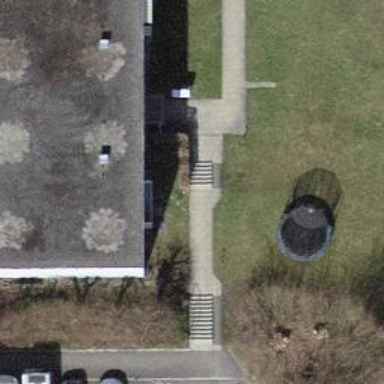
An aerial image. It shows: Path with cobblestone surface. There is no sidewalk.